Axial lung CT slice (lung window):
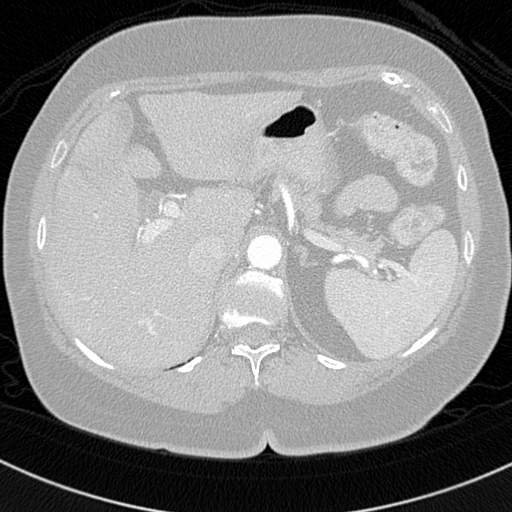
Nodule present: no